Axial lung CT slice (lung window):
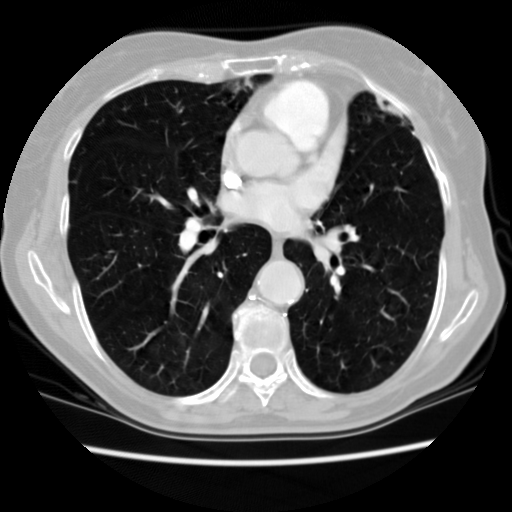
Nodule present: no